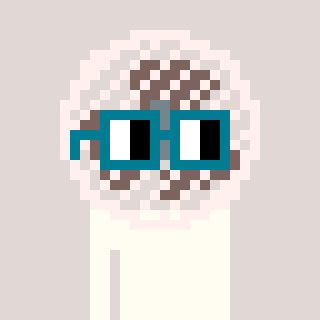
a pixel art character with square dark green glasses, a fan-shaped head and a orange-colored body on a warm background